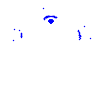
Particle: electron